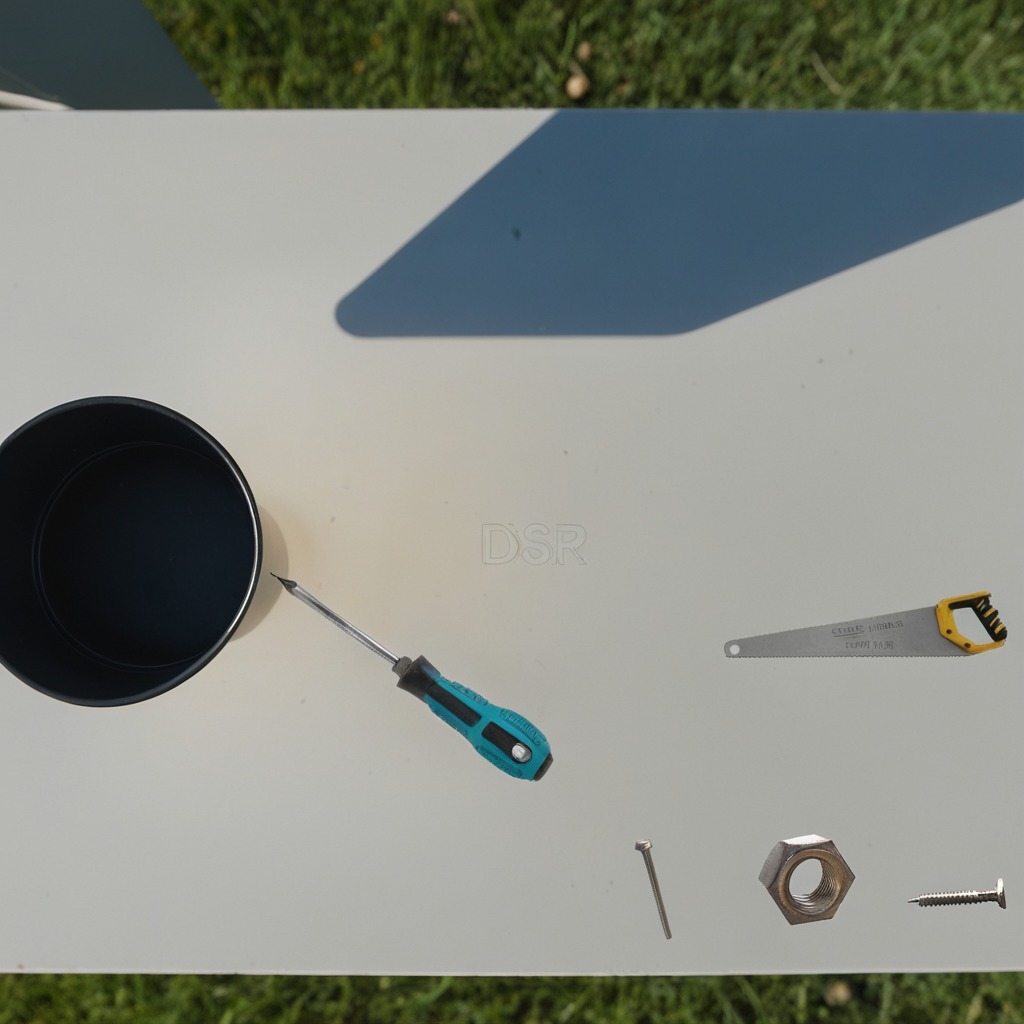
A metal machine screw, an iron nail, a handheld metal saw, a screwdriver, and a metal nut are lying on a clean utility table in a temporary outdoor tool station afternoon light present textured surface.